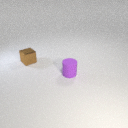
small purple rubber cylinder to the right of small brown metal cube